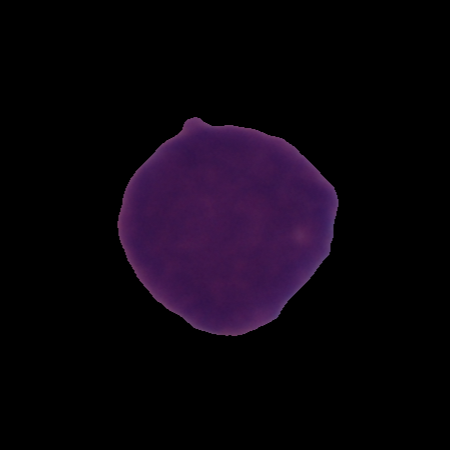
Label: healthy